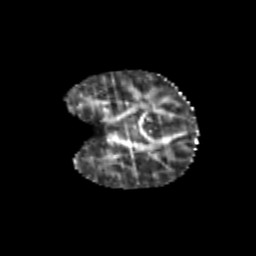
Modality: FA
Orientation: coronal
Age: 6
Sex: female
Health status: healthy